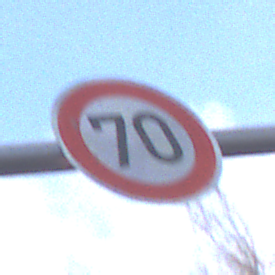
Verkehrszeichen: Geschwindigkeit70
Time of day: MorningAfternoon
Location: Outdoor (Nature)
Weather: PartlyCloudy
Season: NotSpecified
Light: Natural